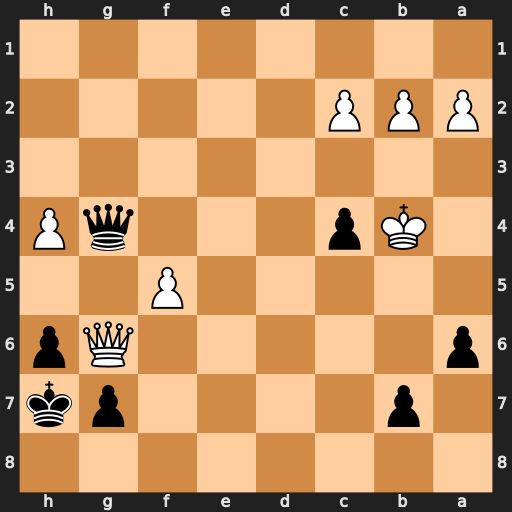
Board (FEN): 8/1p4pk/p5Qp/5P2/1Kp3qP/8/PPP5/8
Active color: b
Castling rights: -
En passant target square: -
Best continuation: Qxg6 fxg6+ Kxg6